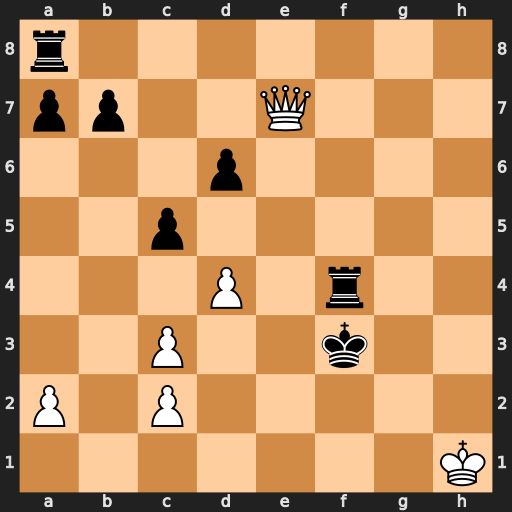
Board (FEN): r7/pp2Q3/3p4/2p5/3P1r2/2P2k2/P1P5/7K
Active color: w
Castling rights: -
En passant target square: -
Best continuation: Qxb7+ Kf2 Qg2+ Ke3 Qxa8